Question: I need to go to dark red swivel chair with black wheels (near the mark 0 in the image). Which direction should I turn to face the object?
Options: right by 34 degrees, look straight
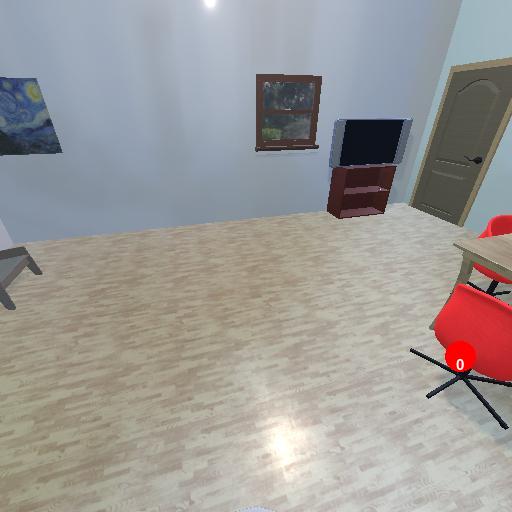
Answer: right by 34 degrees